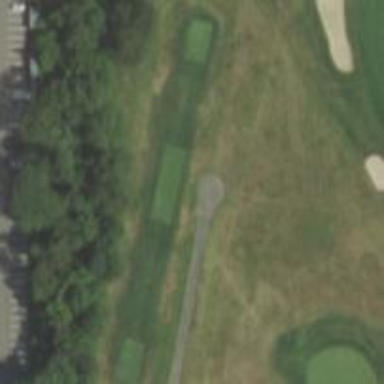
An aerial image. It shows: Path for both roads and golfers.